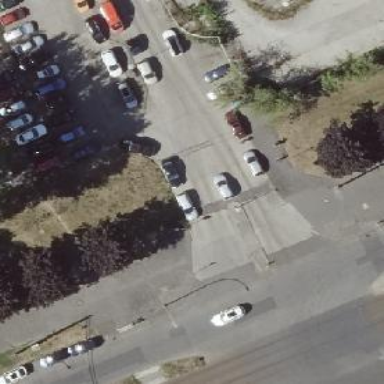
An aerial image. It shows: Unmarked crossing with pedestrian island.